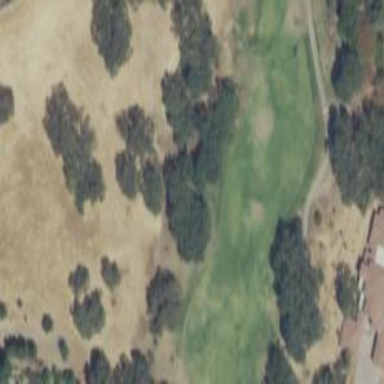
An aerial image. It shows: Golf fairway surrounded by grass.